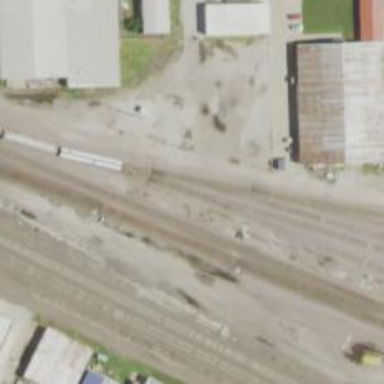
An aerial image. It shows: Railway siding with rails.